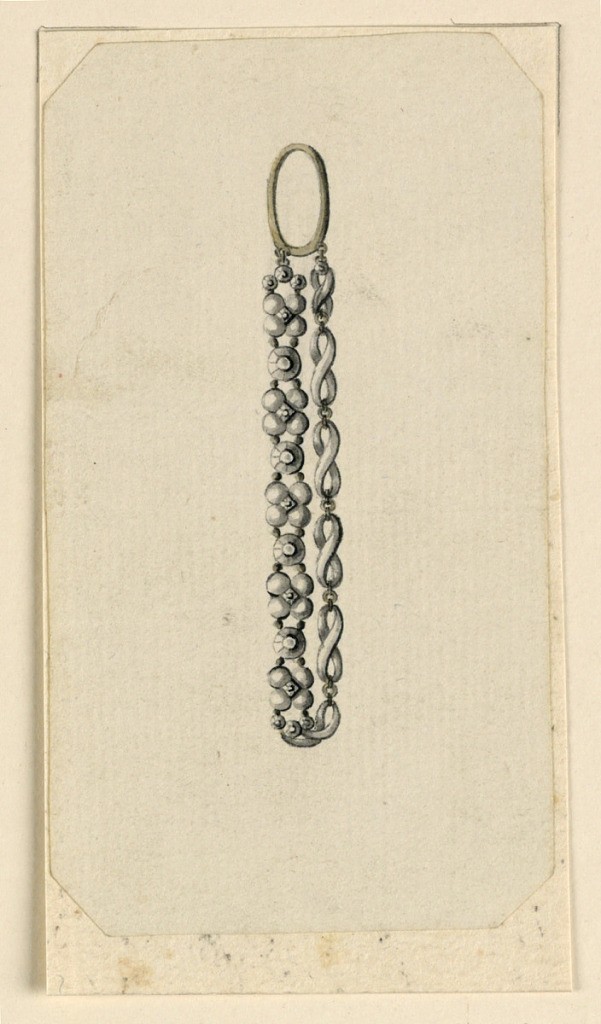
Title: Design for an Earring
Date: ca. 1800
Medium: Pen and black ink, brush and gray watercolor, gold on paper
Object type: Drawing
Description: Jewelry design for an earring. Hanging from two points of the ring is a chain consisting in its front half of alternating blossoms and disks, in its rear half of ribbons in shape of the figure eight. Bevelled corners.